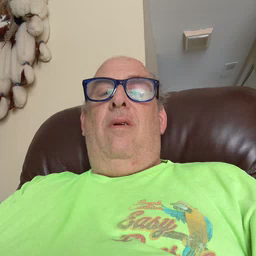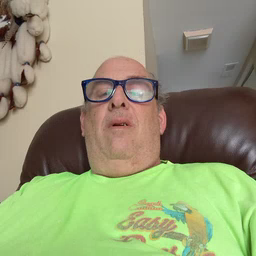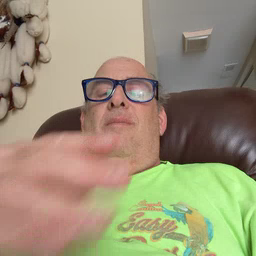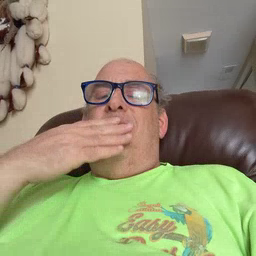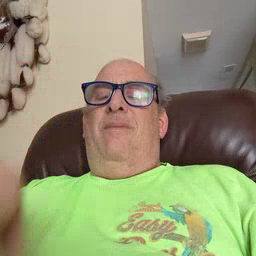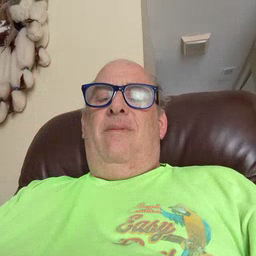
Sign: bad